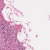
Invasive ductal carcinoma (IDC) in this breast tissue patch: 0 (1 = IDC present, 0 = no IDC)